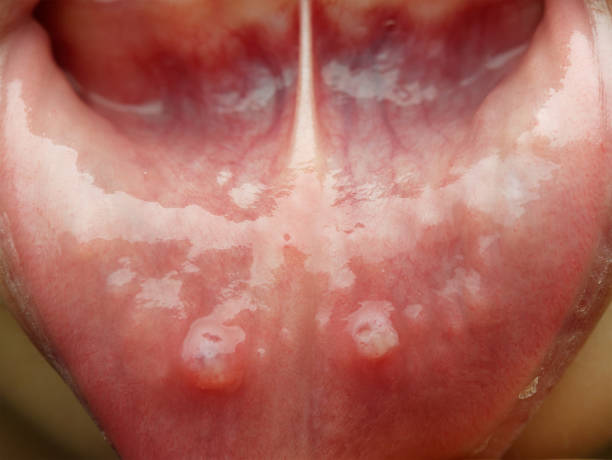
Condition: Mouth Ulcer